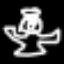
Label: angel